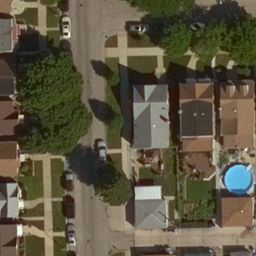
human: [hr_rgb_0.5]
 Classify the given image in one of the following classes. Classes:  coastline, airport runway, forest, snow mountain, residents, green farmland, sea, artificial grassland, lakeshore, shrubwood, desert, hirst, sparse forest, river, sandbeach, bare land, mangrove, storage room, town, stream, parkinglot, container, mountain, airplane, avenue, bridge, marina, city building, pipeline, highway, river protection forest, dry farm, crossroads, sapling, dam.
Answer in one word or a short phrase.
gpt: residents